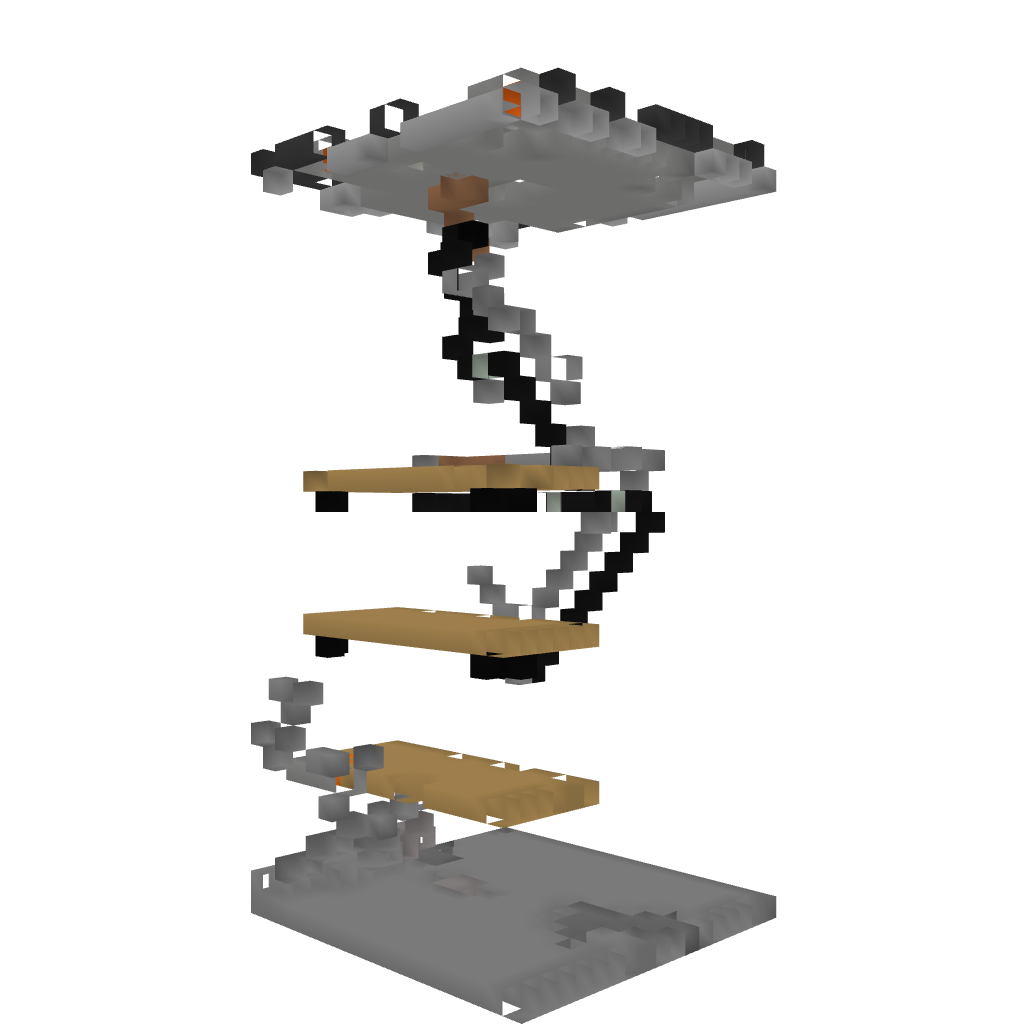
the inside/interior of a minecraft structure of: Underground base